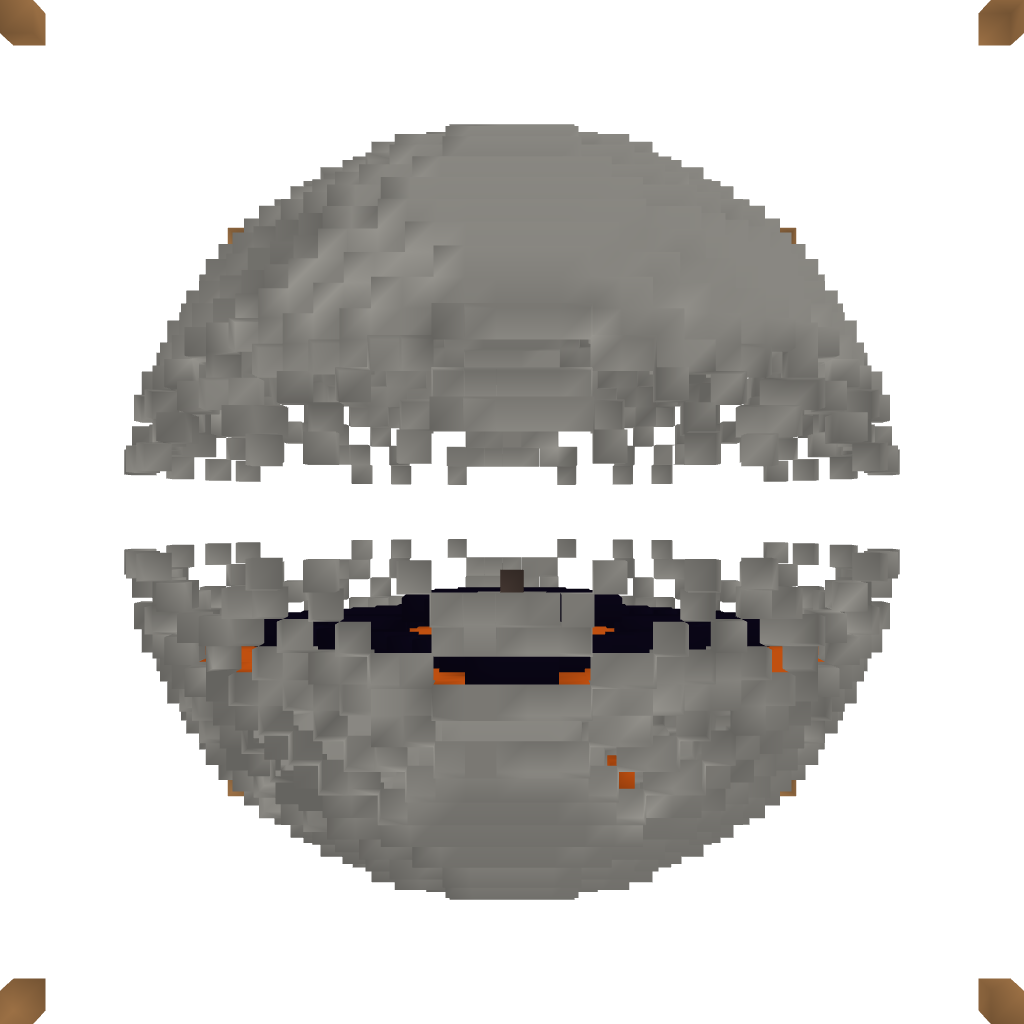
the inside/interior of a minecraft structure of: PVP Lava Crossing